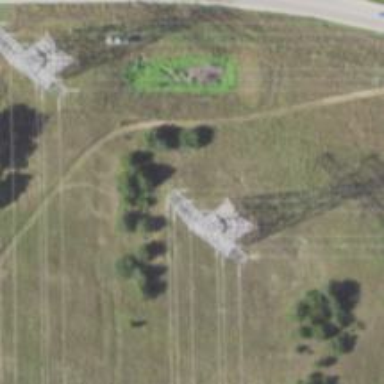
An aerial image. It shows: Lattice structure tower used for power distribution.